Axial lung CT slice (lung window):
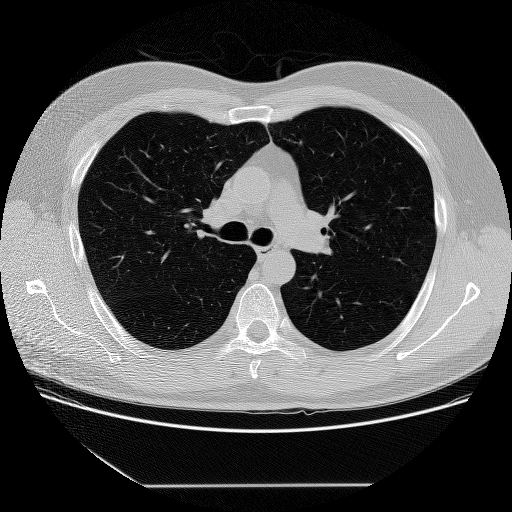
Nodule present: no